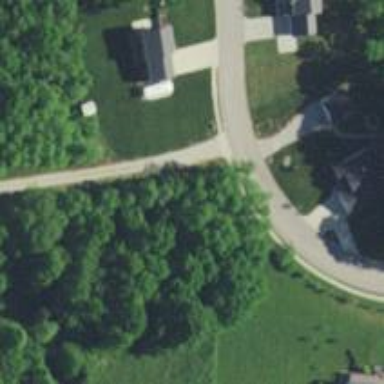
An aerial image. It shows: Residential road.